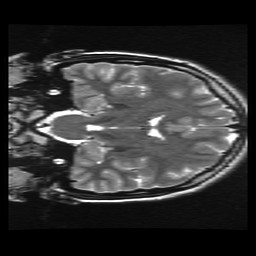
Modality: T2w
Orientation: coronal
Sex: female
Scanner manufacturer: ge
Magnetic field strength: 3 T
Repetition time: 5 s
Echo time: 0.1015 s